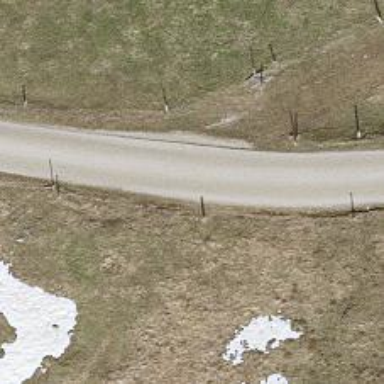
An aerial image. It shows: Unclassified road.